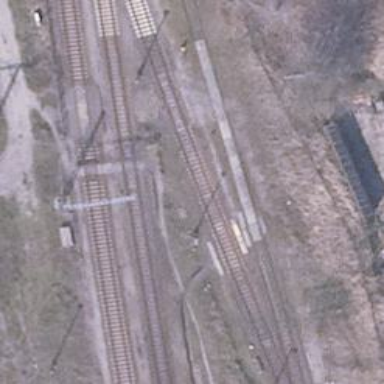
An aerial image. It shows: Milestone along the railway track with catenary mast.